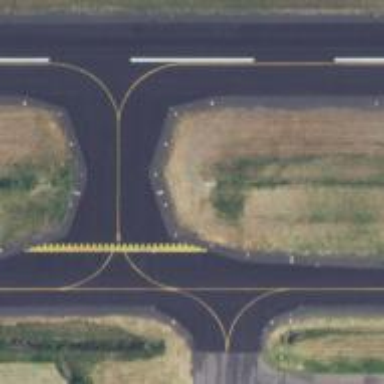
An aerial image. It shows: Image of taxiway at airport.